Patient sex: M
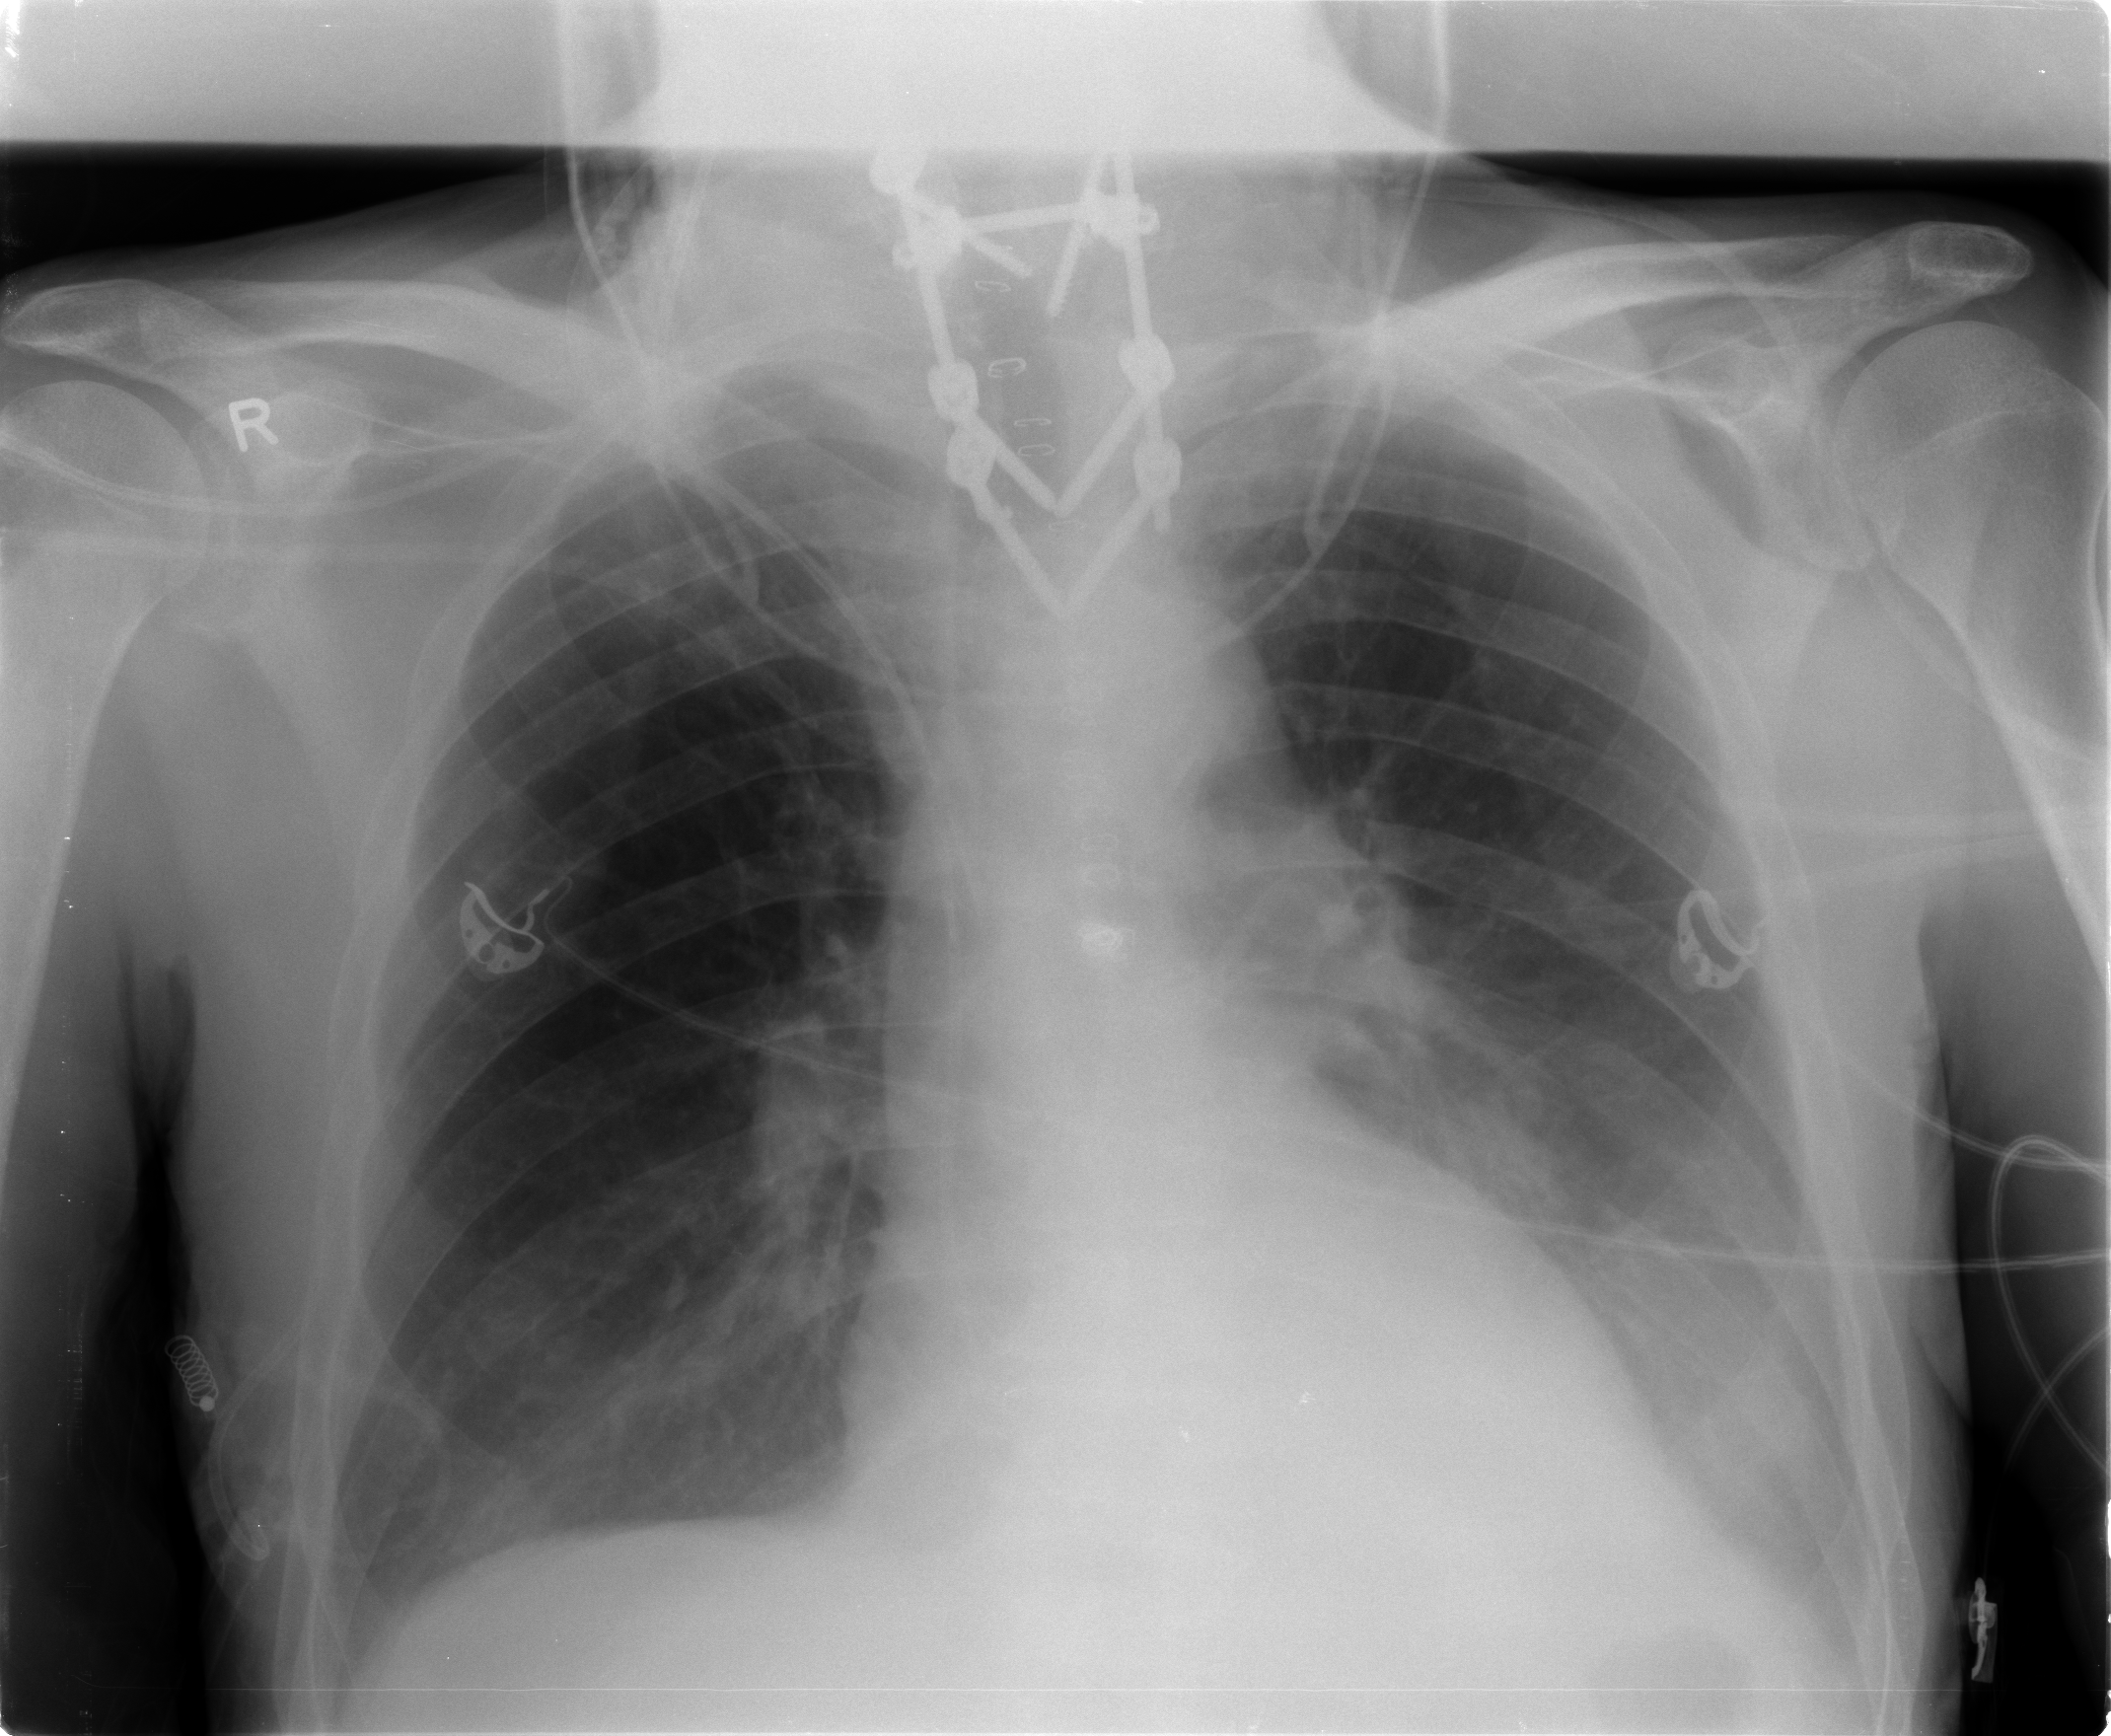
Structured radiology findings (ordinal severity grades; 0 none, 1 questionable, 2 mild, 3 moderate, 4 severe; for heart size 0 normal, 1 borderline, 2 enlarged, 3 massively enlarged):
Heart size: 0
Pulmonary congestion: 2
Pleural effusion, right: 1
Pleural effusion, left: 3
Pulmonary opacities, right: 1
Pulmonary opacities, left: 0
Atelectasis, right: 2
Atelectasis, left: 2